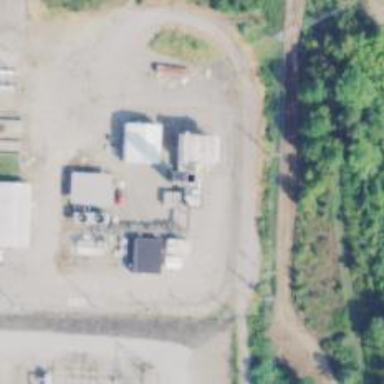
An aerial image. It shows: Gas turbine generator powered by gas.